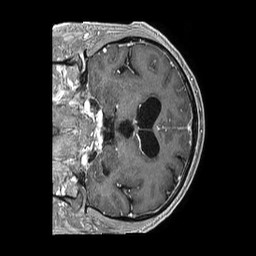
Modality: T1w
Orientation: coronal
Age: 63
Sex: male
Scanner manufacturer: philips
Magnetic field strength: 1.5 T
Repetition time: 0.007603 s
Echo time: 0.003455 s